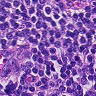
Metastatic tissue present: no